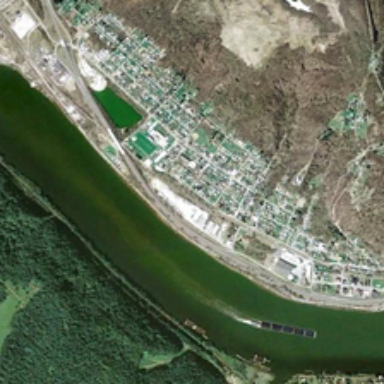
Urban areas and green trees are in two sides of a curved green river .